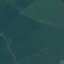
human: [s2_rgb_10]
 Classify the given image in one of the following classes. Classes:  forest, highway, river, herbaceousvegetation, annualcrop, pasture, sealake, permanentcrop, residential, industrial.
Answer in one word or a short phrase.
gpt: Pasture